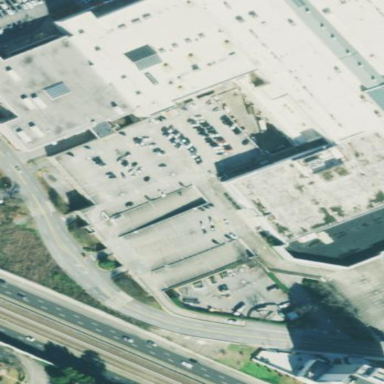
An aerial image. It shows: Multi-storey garage building used for parking.